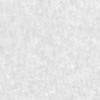
Label: no_change